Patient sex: F
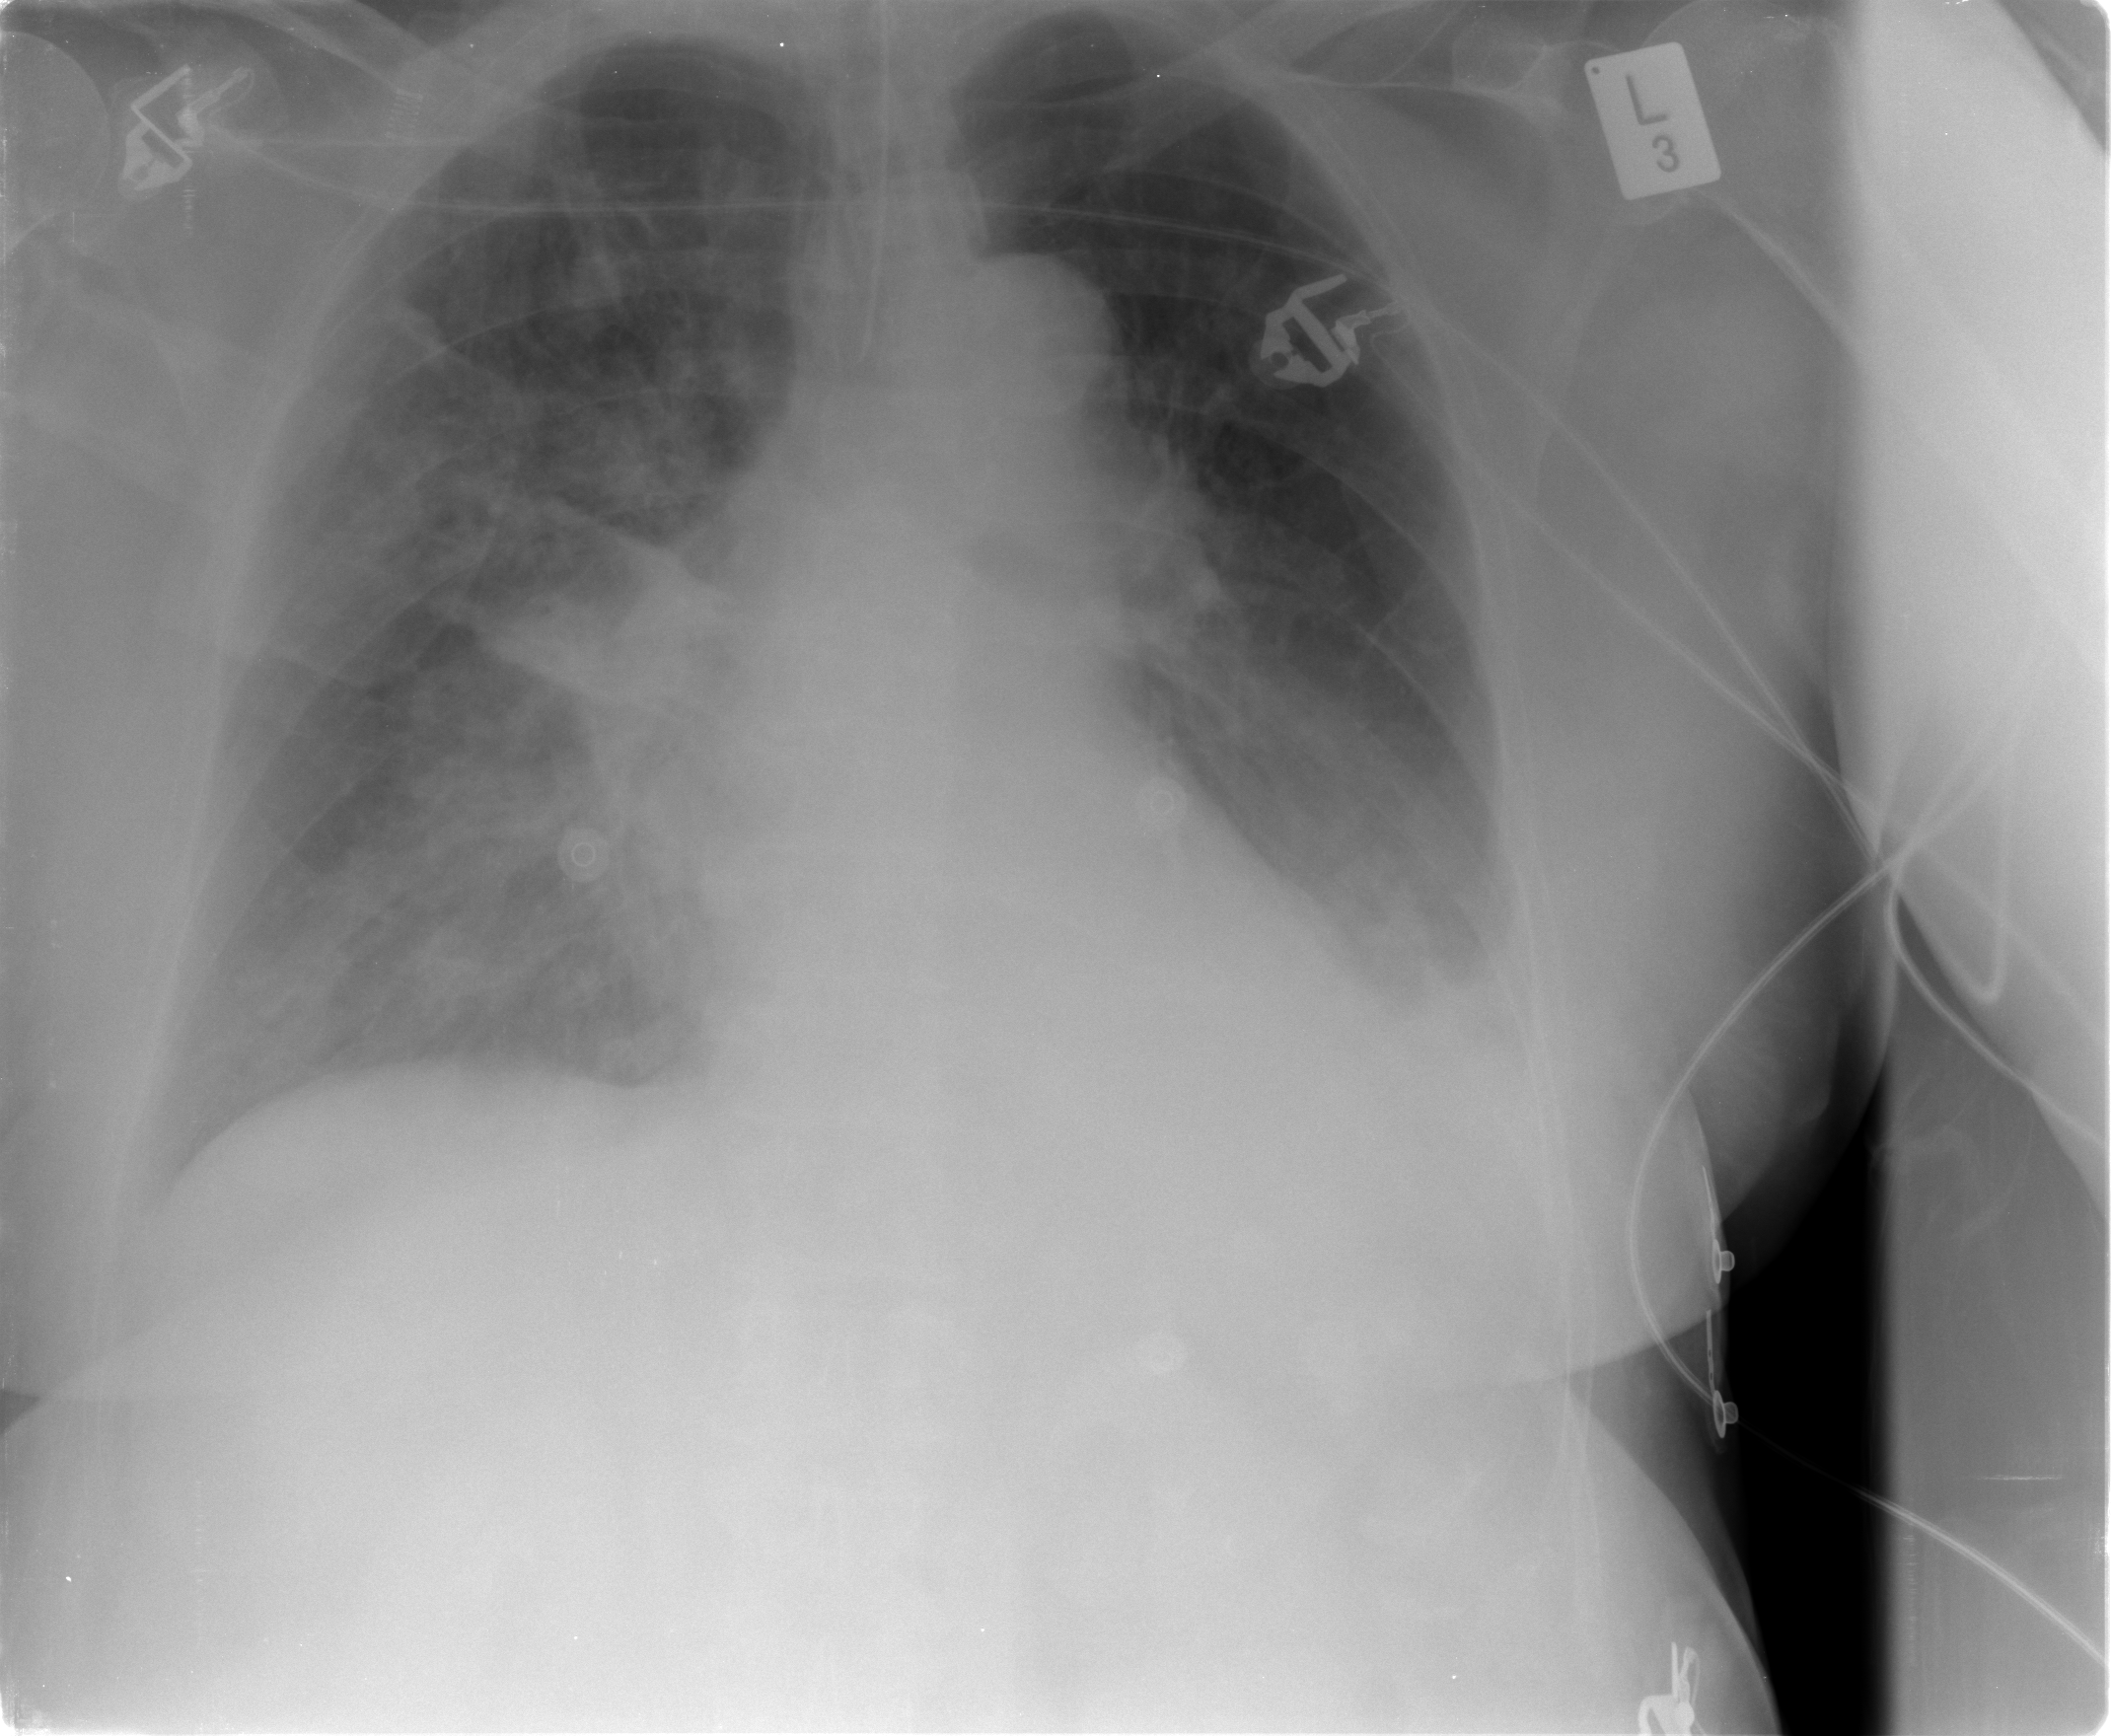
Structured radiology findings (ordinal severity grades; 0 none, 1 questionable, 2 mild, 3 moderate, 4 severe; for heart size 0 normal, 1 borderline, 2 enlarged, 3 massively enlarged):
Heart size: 0
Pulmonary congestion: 2
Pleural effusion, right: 0
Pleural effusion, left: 2
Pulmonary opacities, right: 2
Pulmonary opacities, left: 2
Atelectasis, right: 2
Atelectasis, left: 2